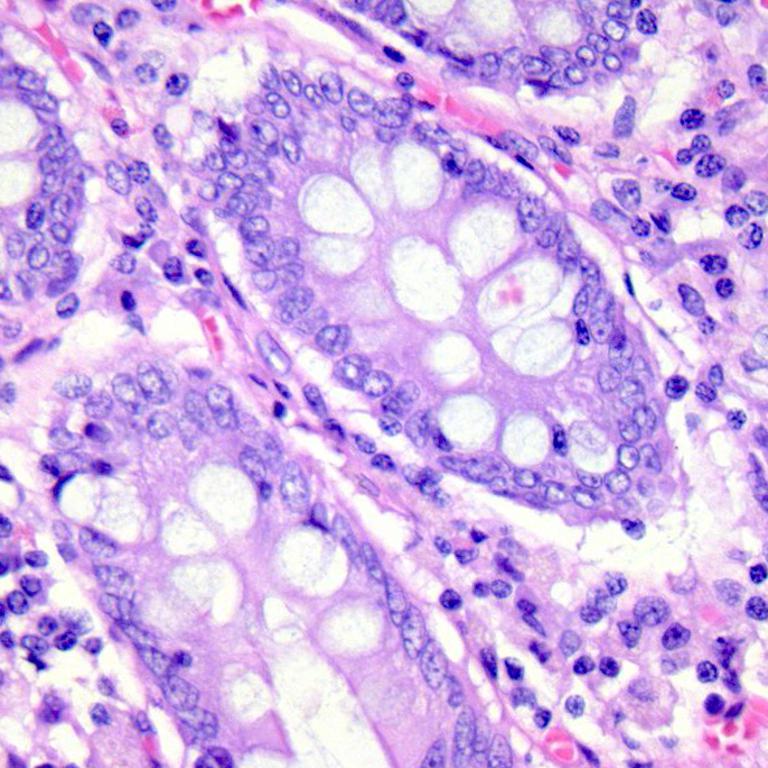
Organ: colon
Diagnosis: benign